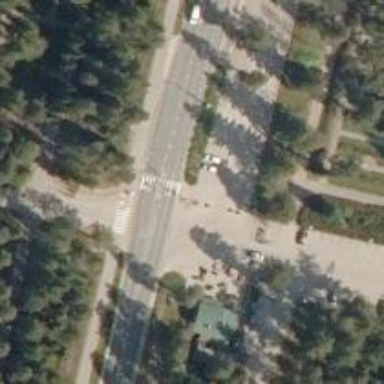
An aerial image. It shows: Marked road crossing with pedestrian island.